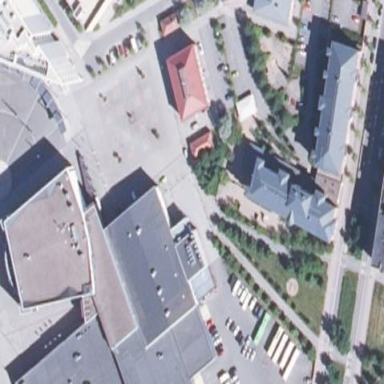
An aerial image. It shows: Conference centre.